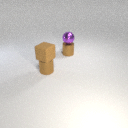
small purple metal sphere above small brown metal cylinder